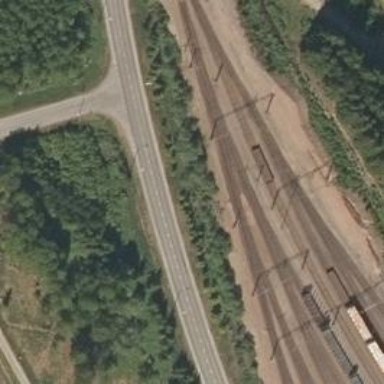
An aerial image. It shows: Railway yard with electrified contact lines.